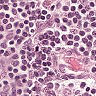
Metastatic tissue present: no